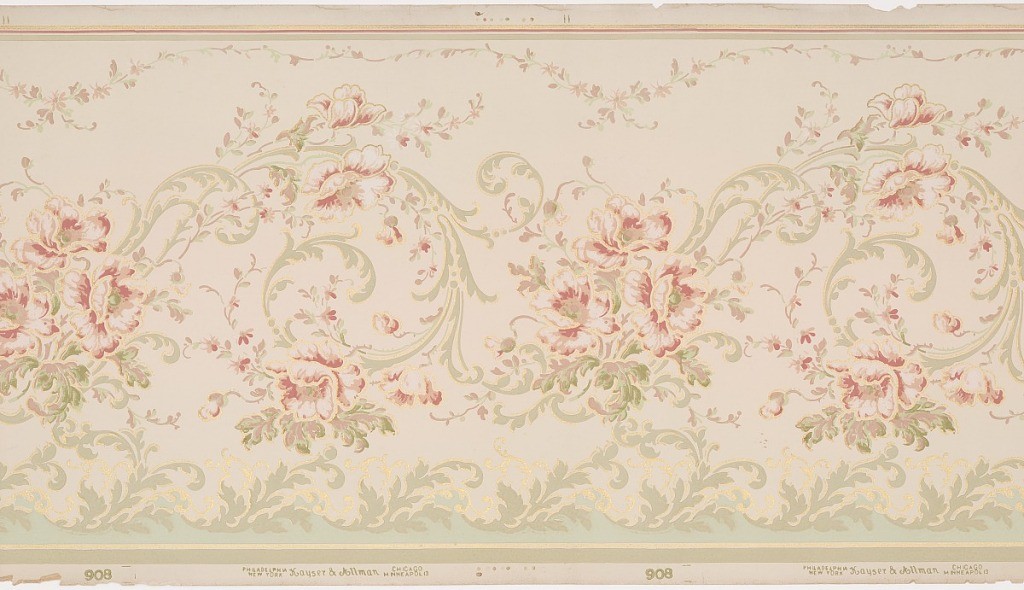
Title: Frieze
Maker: Kayser & Allman
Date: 1905–1915
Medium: Machine-printed paper, embossed
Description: Frieze featuring central swirling vine profuse with pink blossoms. A dainty vine with smaller flowers meanders across the top border, while a border of thick leafy branches grow up from the bottom of the panel. The design is printed in shades of pink, red, pale green and gold on a beige background.